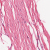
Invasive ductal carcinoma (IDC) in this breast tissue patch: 0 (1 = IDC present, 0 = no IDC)